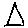
Label: triangle